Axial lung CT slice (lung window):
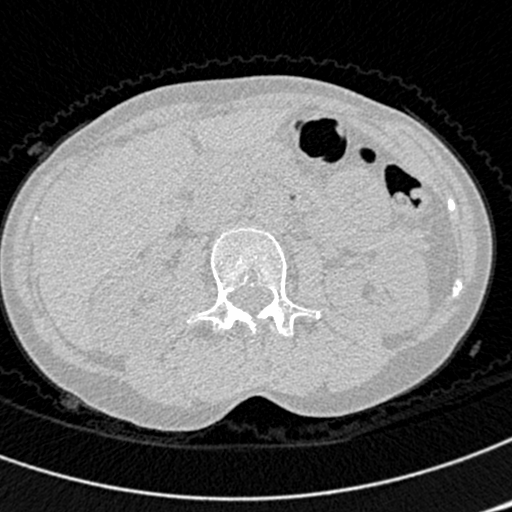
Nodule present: no